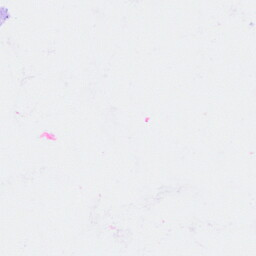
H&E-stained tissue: Breast